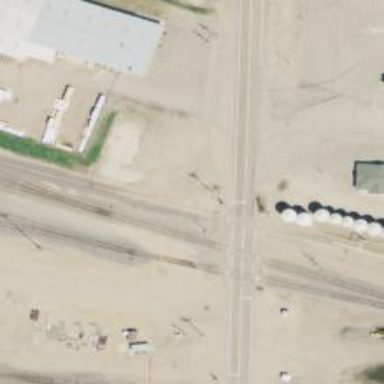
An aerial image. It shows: Railway siding with rails.